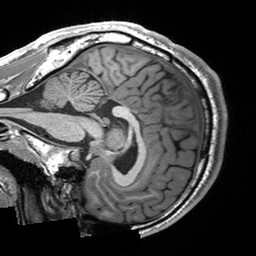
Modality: T1w
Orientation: sagittal
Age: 24
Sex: male
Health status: healthy
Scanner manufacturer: siemens
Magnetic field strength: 3 T
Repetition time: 2 s
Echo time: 0.00203 s